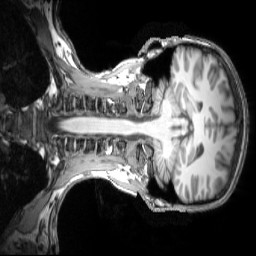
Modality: T1w
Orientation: coronal
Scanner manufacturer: siemens
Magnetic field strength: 3 T
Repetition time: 2.3 s
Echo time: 0.0033 s